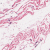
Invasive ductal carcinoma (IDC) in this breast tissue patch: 0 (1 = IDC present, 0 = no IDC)